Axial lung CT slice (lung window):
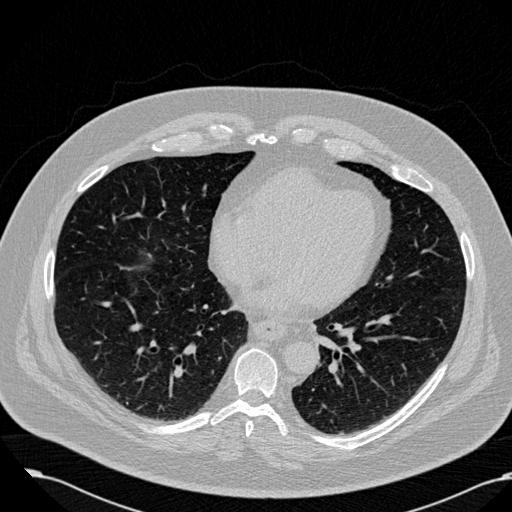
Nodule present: no